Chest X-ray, PA view. Patient: 47 years old, sex F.
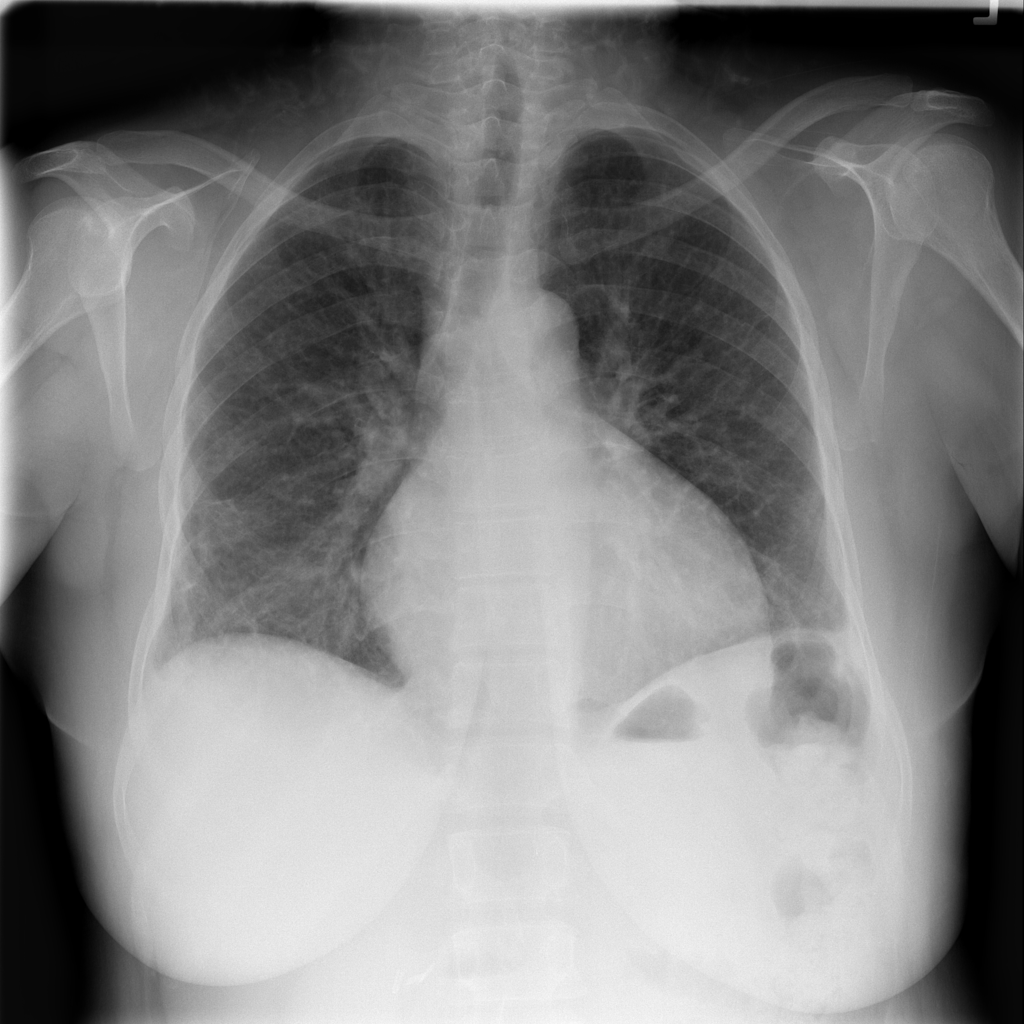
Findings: No Finding